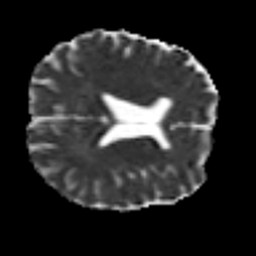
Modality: MD
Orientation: axial
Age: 49
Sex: male
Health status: healthy
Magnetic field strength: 3 T
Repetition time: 8.4 s
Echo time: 0.0926 s